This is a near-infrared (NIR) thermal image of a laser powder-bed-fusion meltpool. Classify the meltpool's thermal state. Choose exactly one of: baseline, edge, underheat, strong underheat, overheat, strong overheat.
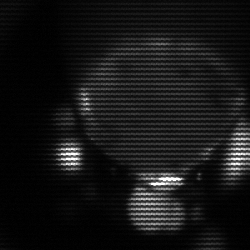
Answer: edge